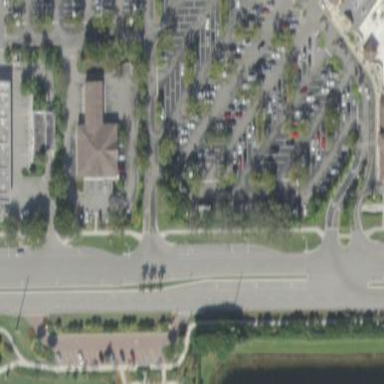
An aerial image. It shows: Parking area with surface.